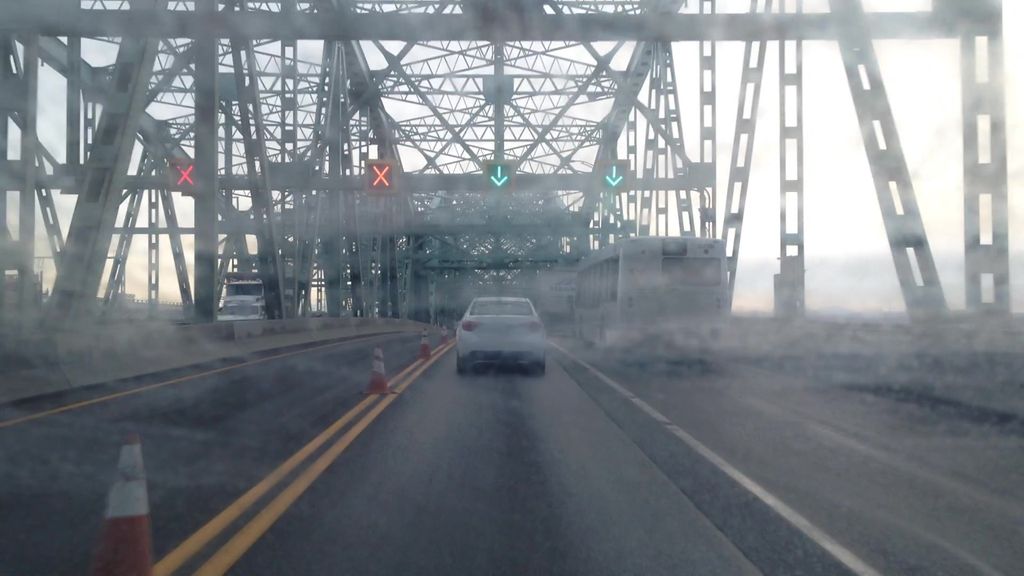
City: montreal